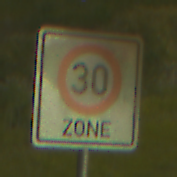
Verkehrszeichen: BeginnZone30
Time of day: Night
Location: Outdoor (Urban)
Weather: PartlyCloudy
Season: NotSpecified
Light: Artificial